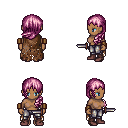
a pixel art fantasy rpg character, female body template, human, dark skin, brown tattered cape, metal pants, pink left-swept hairstyle, leather bracers, maroon shoes, dagger, four views (front, back, left, right), 2x2 character sprite sheet, small pixel art, hard edges, no anti-aliasing